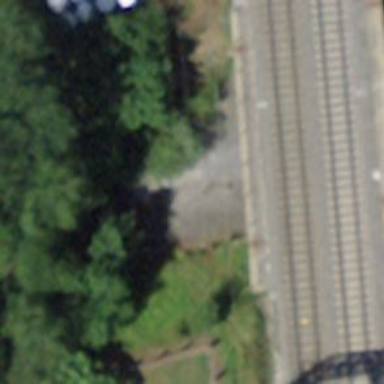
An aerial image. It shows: Tunnel.